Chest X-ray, PA view. Patient: 51 years old, sex M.
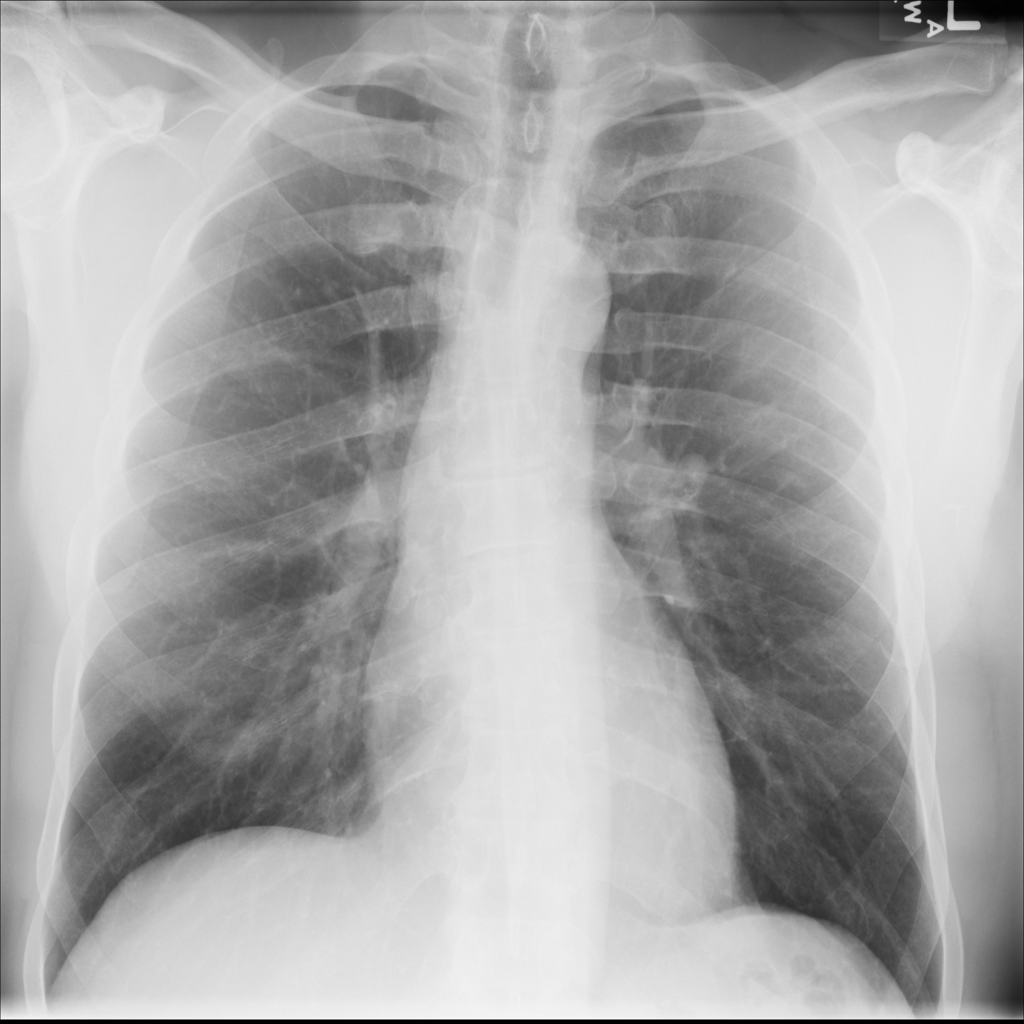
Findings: No Finding